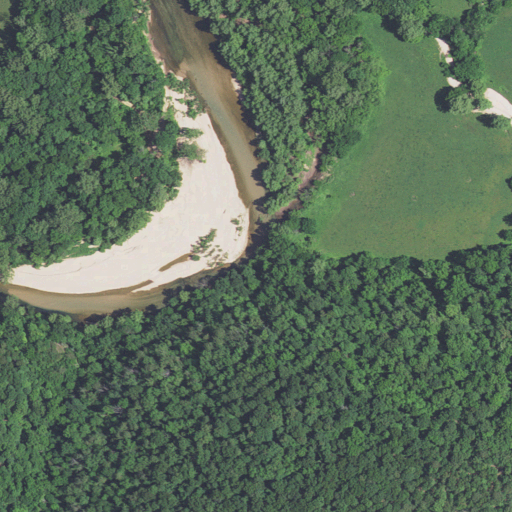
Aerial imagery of cliff(s) in Missouri named Clemens Bluff containing deciduous forest, pasture, woody wetlands, mixed forest, grassland, and herbaceous wetlands